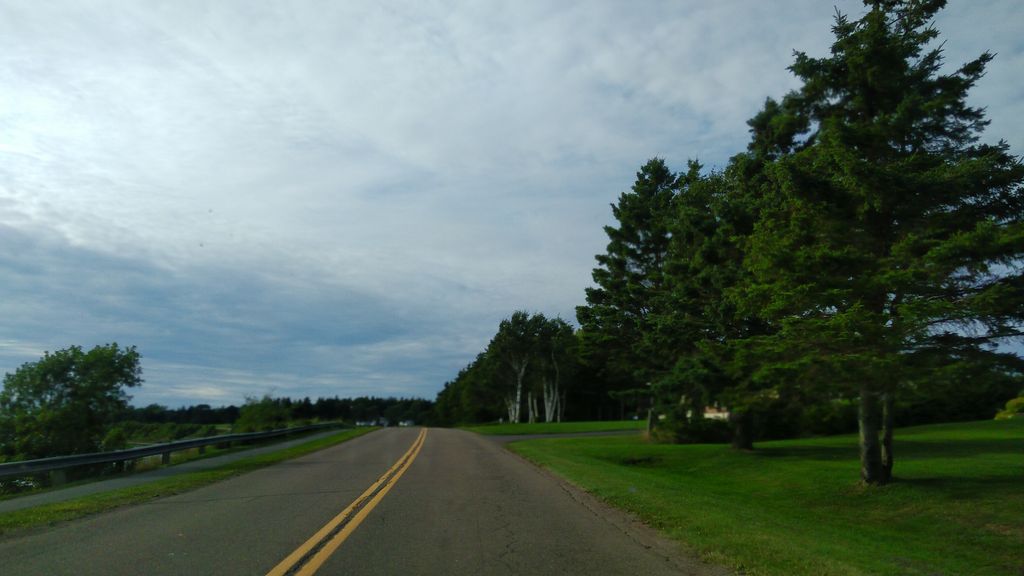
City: charlottetown